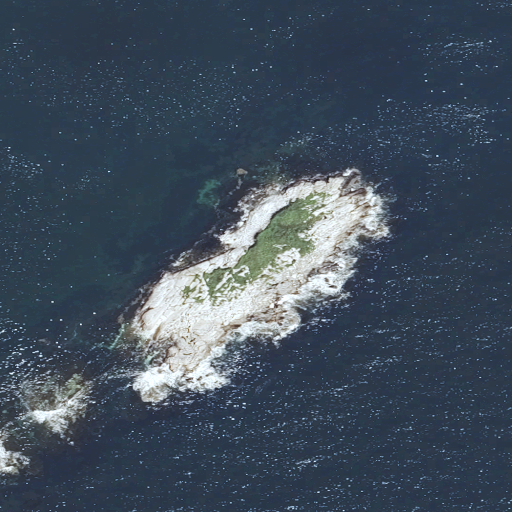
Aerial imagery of island in Maine named Gunning Rocks containing open water, herbaceous wetlands, and barren land